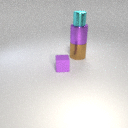
small cyan metal cylinder above large purple metal cylinder